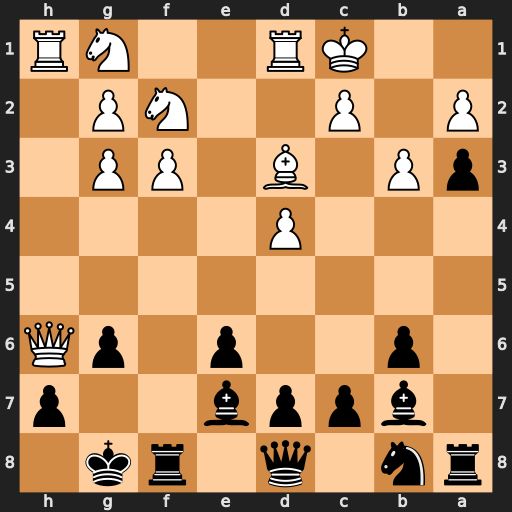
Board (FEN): rn1q1rk1/1bppb2p/1p2p1pQ/8/3P4/pP1B1PP1/P1P2NP1/2KR2NR
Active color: b
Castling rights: -
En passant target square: -
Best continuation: Bg5+ f4 Bxh6